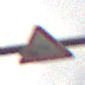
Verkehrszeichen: Ufer
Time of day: MorningAfternoon
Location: Outdoor (Nature)
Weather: Overcast
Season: NotSpecified
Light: Natural